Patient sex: F
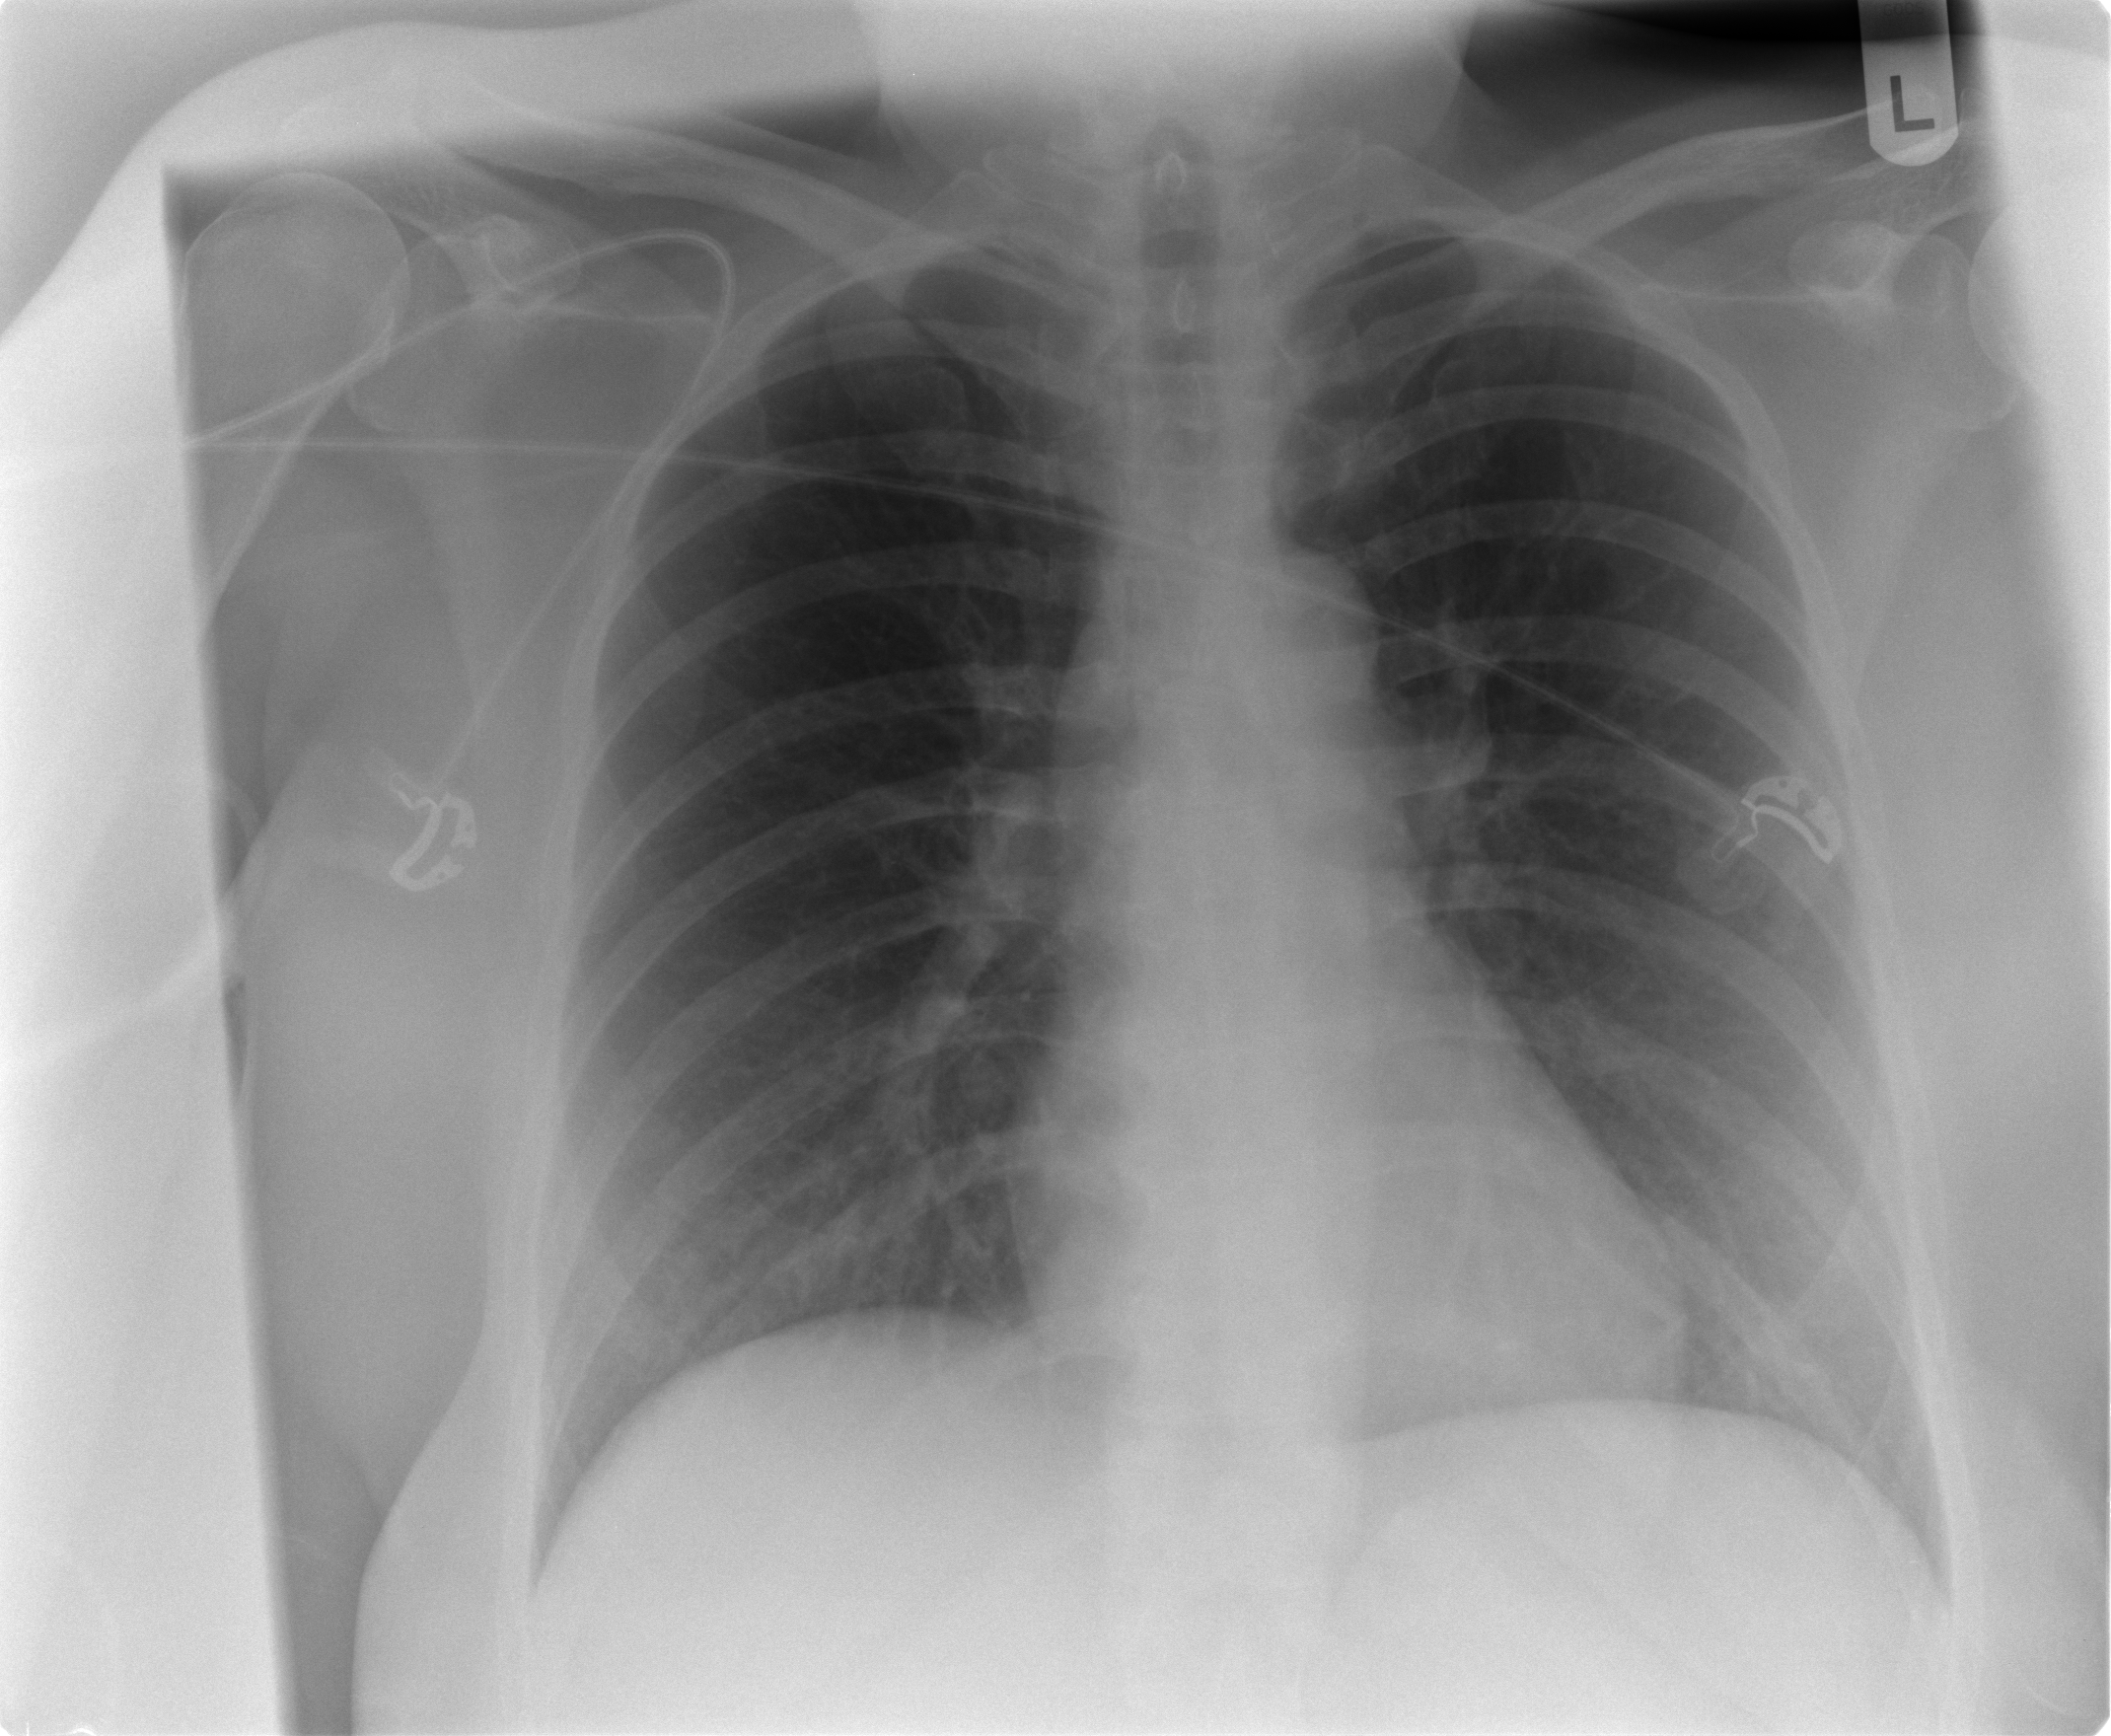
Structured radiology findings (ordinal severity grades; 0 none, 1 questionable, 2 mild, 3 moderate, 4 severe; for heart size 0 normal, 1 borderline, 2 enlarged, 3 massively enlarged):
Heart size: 0
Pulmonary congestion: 0
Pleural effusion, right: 0
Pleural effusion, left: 0
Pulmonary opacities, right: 0
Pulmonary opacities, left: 0
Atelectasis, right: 1
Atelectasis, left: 1